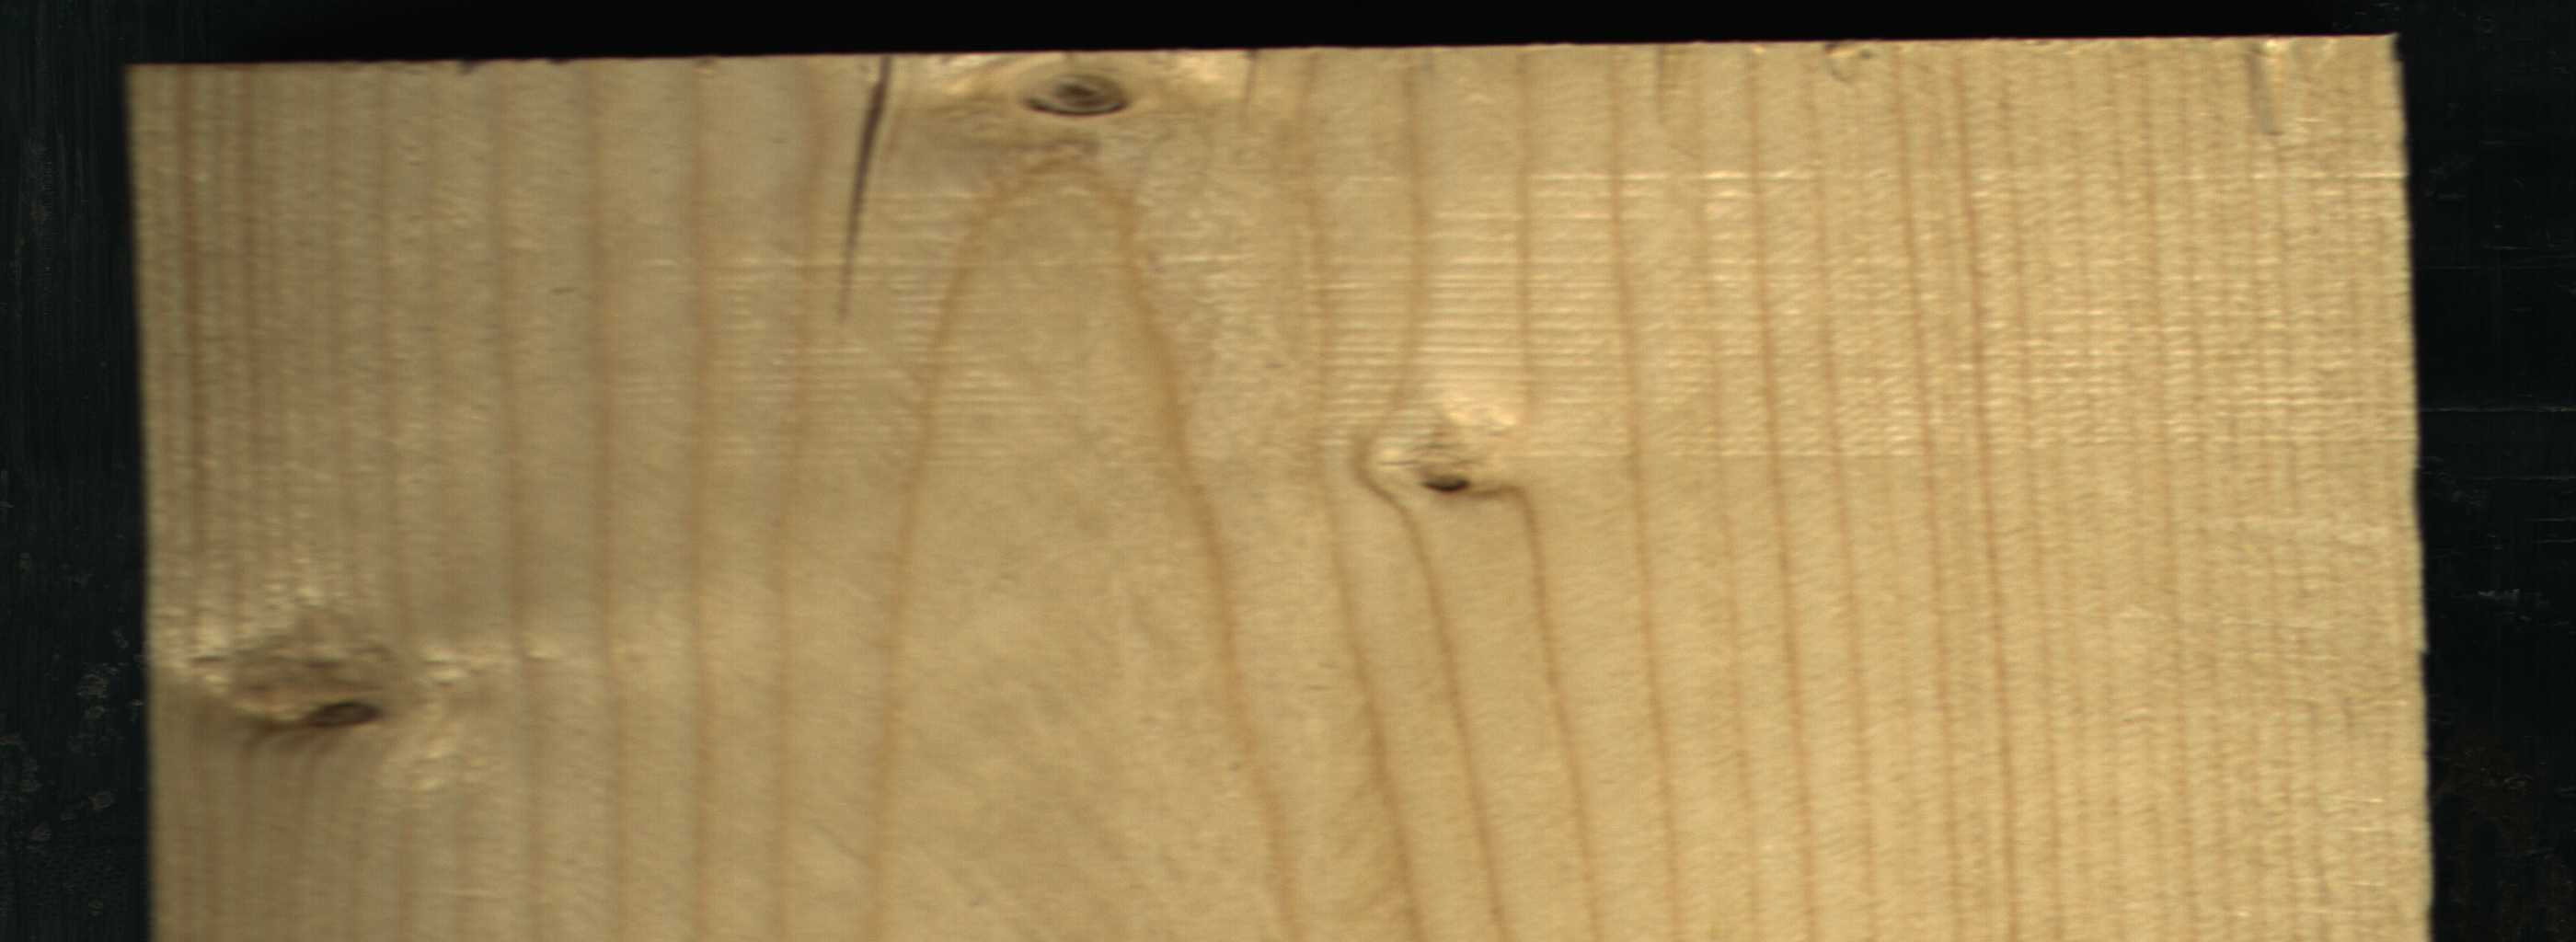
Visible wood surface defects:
Crack
Live_Knot
Live_Knot
Live_Knot